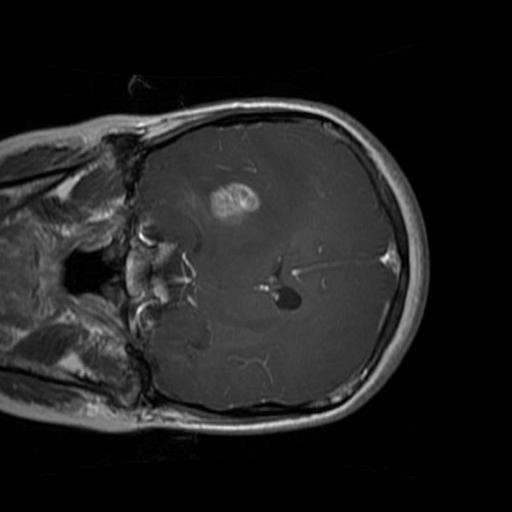
Label: brain_glioma